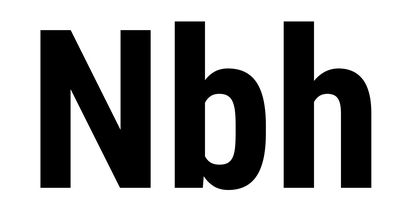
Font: Roboto_Condensed_Bold